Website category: movie
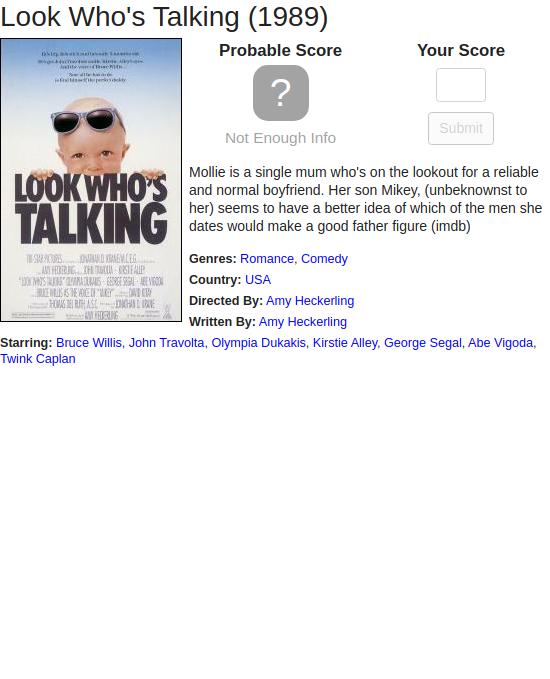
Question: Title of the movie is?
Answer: Look Who's Talking

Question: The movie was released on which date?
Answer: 1989

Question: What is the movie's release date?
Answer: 1989

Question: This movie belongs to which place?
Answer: USA

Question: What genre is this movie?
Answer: Romance

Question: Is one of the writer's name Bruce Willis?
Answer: no

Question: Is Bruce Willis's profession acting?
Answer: yes

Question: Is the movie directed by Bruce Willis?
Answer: no

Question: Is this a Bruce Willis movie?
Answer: no

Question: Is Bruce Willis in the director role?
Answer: no

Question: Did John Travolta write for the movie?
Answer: no

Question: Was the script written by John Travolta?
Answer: no

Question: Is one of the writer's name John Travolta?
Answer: no

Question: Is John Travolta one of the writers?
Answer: no

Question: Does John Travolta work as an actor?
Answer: yes

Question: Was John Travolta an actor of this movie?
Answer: yes

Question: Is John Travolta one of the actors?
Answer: yes

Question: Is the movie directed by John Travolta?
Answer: no

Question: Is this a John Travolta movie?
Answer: no

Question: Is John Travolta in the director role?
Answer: no

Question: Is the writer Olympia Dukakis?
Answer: no

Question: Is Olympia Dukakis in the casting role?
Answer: yes

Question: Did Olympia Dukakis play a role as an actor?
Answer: yes

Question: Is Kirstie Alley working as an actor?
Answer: yes

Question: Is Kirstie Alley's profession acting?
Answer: yes

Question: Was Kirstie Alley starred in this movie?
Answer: yes

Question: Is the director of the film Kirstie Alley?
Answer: no

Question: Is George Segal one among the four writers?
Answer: no

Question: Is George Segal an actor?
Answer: yes

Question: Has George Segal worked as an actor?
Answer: yes

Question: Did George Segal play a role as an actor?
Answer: yes

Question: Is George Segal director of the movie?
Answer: no

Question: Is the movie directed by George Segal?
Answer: no

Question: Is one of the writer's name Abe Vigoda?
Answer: no

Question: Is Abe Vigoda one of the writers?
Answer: no

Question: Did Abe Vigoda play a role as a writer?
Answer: no

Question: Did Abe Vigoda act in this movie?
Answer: yes

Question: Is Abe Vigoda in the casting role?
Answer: yes

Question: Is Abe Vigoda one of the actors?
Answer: yes

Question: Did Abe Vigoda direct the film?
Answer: no

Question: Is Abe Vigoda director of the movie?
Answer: no

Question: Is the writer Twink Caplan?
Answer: no

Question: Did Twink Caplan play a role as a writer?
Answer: no

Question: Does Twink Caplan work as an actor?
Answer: yes

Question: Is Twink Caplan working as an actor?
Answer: yes

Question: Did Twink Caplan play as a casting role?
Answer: yes

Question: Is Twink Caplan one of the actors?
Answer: yes

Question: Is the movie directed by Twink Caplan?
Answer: no